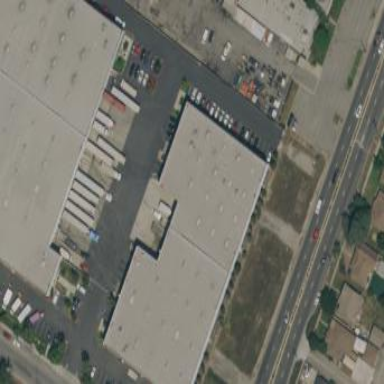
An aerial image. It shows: Warehouse.